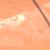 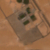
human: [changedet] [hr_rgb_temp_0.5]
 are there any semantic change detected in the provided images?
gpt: Some constructions appear below the road.